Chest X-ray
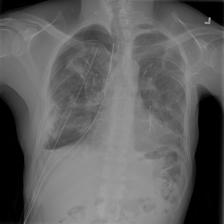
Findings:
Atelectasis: negative
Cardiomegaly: negative
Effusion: negative
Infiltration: negative
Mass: negative
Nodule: negative
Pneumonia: negative
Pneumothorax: positive
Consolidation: negative
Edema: negative
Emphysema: negative
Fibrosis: negative
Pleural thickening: negative
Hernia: negative